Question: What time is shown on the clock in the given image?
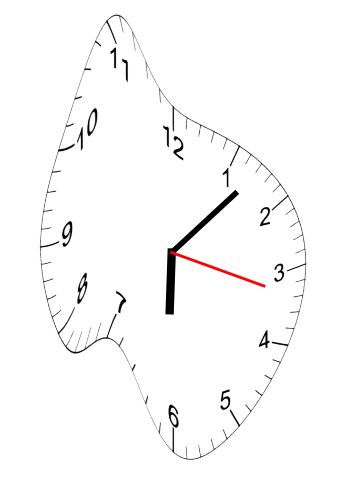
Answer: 06:07:17